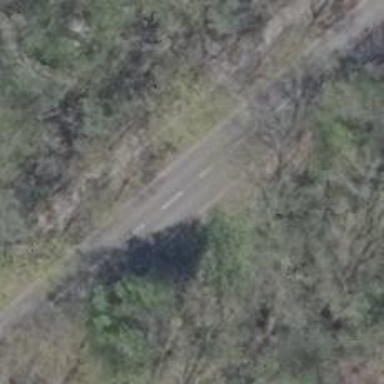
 there is cycle track with asphalt surface."